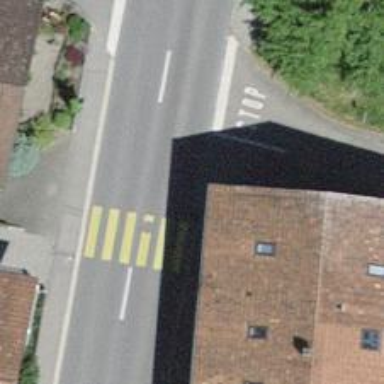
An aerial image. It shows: Bus stop with platform for public transport.